Here is the raw acceleration-versus-time signal recorded on a bearing housing. Based on the visible evidence, which condition applies: normal, inner_race, outer_race, ball?
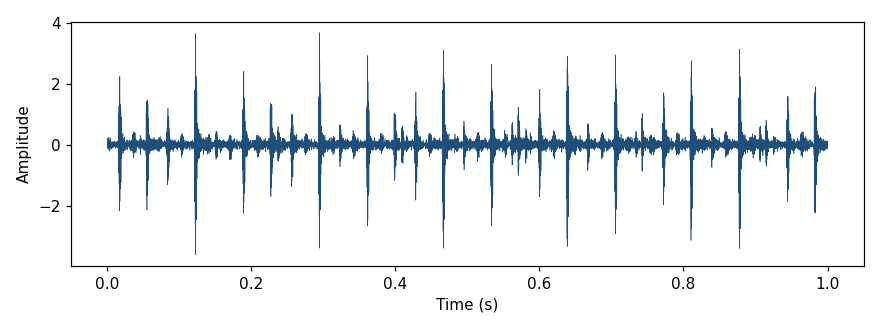
Answer: outer_race